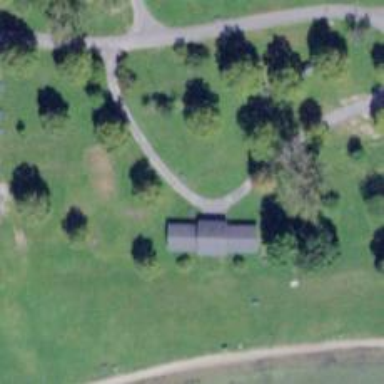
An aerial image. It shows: Park.